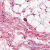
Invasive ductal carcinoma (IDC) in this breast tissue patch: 0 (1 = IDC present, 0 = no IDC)